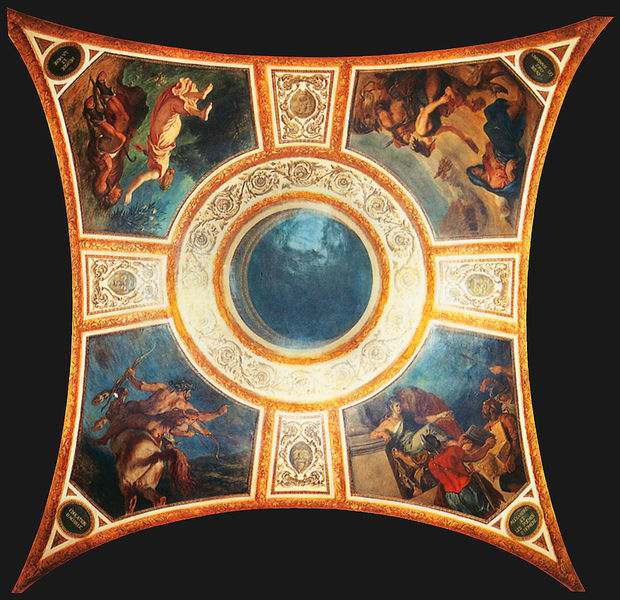
Titel: Die Poesie - Fünfte Kuppel der Bibliothek des Palais Bourbon, Paris
Künstler: Eugène Delacroix
Standort: Paris, Palais Bourbon (EU - F - Ile-de-France)
Schlagwörter: blau, himmel, frauen, menschen, laterne, rot, malerei, ornament, felder, kirche, gold, decke, kreis, pferd, reiter, rund, engel, italien, kuppel, krieg, floral, vier, mond, gewölbe, loch, fries, untersicht, götter, mythos, zentaur, sturz, deckengemälde, fresko, maria, wandbild, illusion, verzierungen, fresco, schlachtfeld, illusionistisch, schläfer, deckenbild, fecke